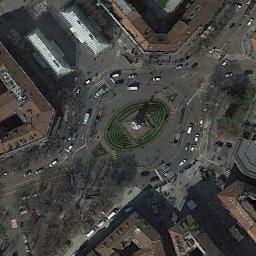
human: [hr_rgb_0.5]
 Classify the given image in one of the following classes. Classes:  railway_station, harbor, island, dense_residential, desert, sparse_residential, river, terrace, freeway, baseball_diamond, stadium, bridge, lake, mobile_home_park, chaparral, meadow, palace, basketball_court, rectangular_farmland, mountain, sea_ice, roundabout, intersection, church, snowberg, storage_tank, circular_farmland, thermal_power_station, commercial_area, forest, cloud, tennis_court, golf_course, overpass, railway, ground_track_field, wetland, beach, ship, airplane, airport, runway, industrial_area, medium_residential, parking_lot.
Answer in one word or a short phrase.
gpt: roundabout